Question: There is the following 'build.bat' file:
'''
echo off
set JAVA_HOME="C:\Program Files\Java\jdk1.6.0_25"
set BUILD_CP="C:\Program Files\Java\jdk1.6.0_25\bin\lib\tools.jar";"C:\Program Files\Java\jdk1.6.0_25\bin";..\devlib\ant.jar;..\devlib\optional.jar;..\devlib\junit.jar;..\devlib\xercesImpl.jar;..\devlib\xmlParserAPIs.jar;
"C:\Program Files\Java\jdk1.6.0_25\bin\java" -classpath %BUILD_CP% org.apache.tools.ant.Main -buildfile build.xml all
set BUILD_CP=
pause
'''
When I run it I get:
BUILD FAILED
'''
file:D:/Development/Java/Frameworks/JMeter/TestDemoIbatis/iBATIS_JPetStore-4.0.5/build/build.xml:29: Unable to find a javac compiler;
com.sun.tools.javac.Main is not on the classpath.
Perhaps JAVA_HOME does not point to the JDK
Total time: 0 seconds
Press any key to continue . . .
'''
But my 'JAVA_HOME', 'PATH' is properly <URL>:

The ant script:
'''
<project name="JPetStore" default="all" basedir=".">
<property file="build.properties"/>
<path id="classpath">
<pathelement location="${src}/"/>
<fileset dir="${lib}" includes="**/*.jar" />
<fileset dir="${devlib}" includes="**/*.jar" />
</path>
<target name="clean" >
<delete dir="${wars}"/>
<delete dir="${webapp}"/>
<delete>
<fileset dir="${src}" >
<include name="**/*.class"/>
</fileset>
</delete>
</target>
<target name="prepare" depends="clean">
<mkdir dir="${wars}"/>
<mkdir dir="${webapp}"/>
<mkdir dir="${webapp}/WEB-INF/classes"/>
<mkdir dir="${webapp}/WEB-INF/lib"/>
</target>
<target name="compile" depends="prepare"> //LINE 29 that fails
<javac srcdir="${src}" destdir="${webapp}/WEB-INF/classes" deprecation="off" debug="${debug}">
<classpath refid="classpath"/>
</javac>
</target>
<target name="assemble.view">
<copy todir="${webapp}">
<fileset dir="${web}">
<include name="**/*.jsp"/>
<include name="**/*.html"/>
</fileset>
</copy>
</target>
<target name="assemble" depends="compile">
<copy todir="${webapp}/WEB-INF/classes">
<fileset dir="${src}" >
<exclude name="**/*.java"/>
<exclude name="**/*.class"/>
</fileset>
</copy>
<copy todir="${webapp}/WEB-INF/lib">
<fileset dir="${lib}" />
</copy>
<copy todir="${webapp}">
<fileset dir="${web}" />
</copy>
</target>
<target name="war" depends="assemble">
<jar jarfile="${wars}/jpetstore.war">
<fileset dir="${webapp}">
<include name="**/*"/>
</fileset>
</jar>
</target>
<target name="all" depends="war" />
</project>
'''
What is the problem here? I am in 'Windows7/64-bit'
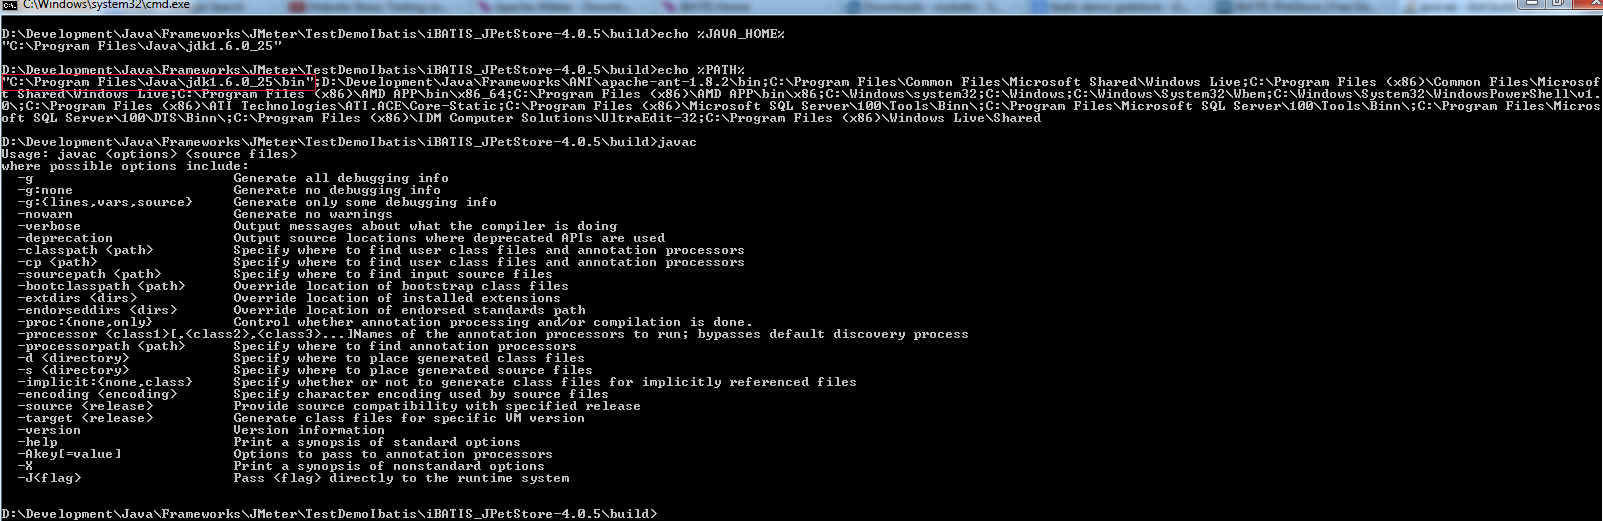
Answer: This just worked for me:
'''
echo off
set JAVA_HOME="c:\Program Files\Java\jdk1.6.0_25"
set BUILD_CP=%JAVA_HOME%\lib\tools.jar;..\devlib\ant.jar;..\devlib\optional.jar;..\devlib\junit.jar;..\devlib\xercesImpl.jar;..\devlib\xmlParserAPIs.jar;
%JAVA_HOME%\bin\java -classpath %BUILD_CP% org.apache.tools.ant.Main -buildfile build.xml all
set BUILD_CP=
pause
'''
Note that I had to change the build.xml to add the source=1.4 directive:
'''
<javac srcdir="${src}" destdir="${webapp}/WEB-INF/classes" deprecation="off" debug="${debug}" source="1.4">
'''